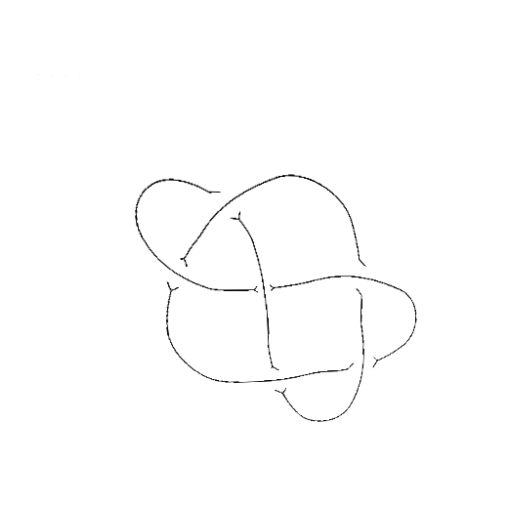
Crossing number: 6